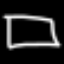
Label: square